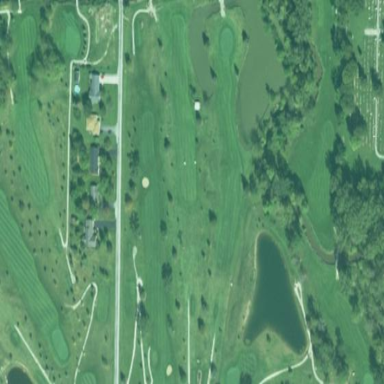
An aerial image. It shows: Golf course.